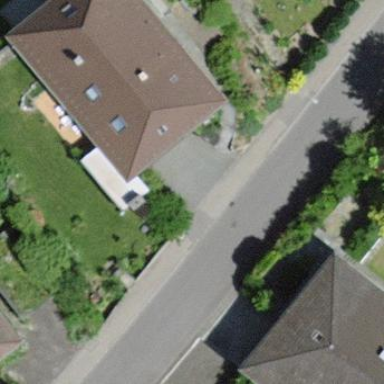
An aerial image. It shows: Simple house.